Field crop: maize
Growth stage: 1
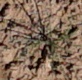
Species: lolium